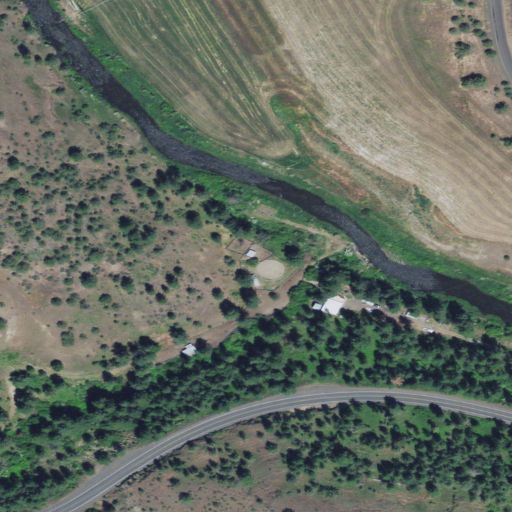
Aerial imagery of valley in Oregon named Flowers Gulch containing shrub, evergreen forest, open development, cultivated crops, grassland, low intensity development, woody wetlands, and medium intensity development